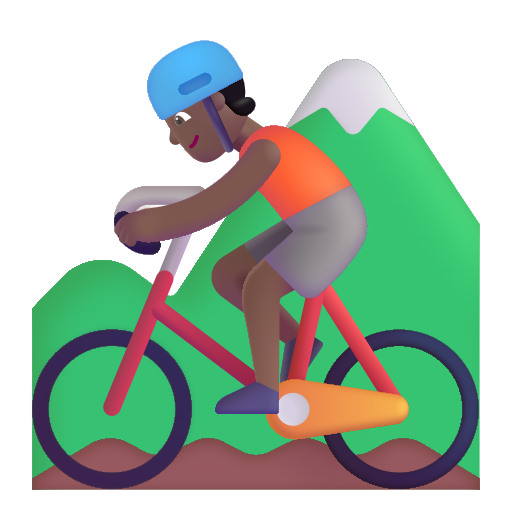
person mountain biking color  dark